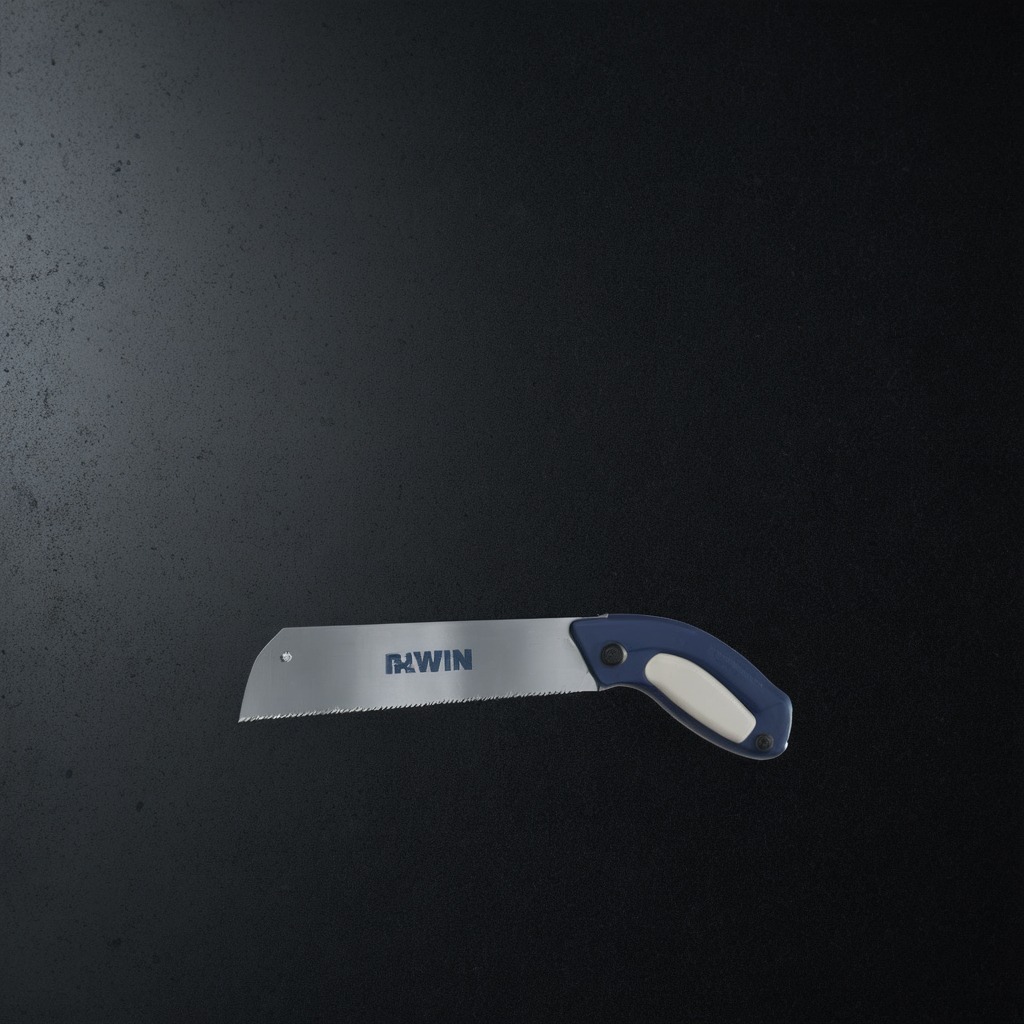
A metal saw is lying on a clean granite tabletop covered with a black rubber mat inside a workshop at night.